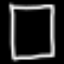
Label: square